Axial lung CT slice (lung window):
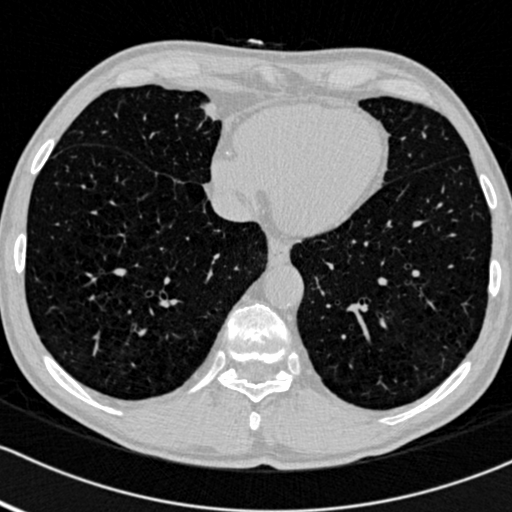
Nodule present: no